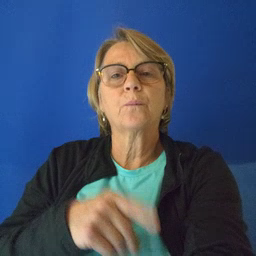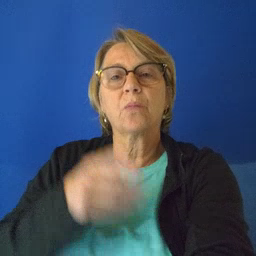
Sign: thankyou